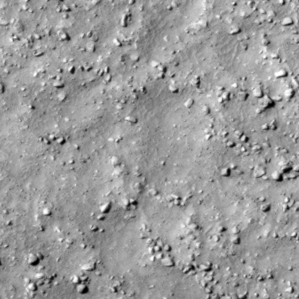
Label: non_frost